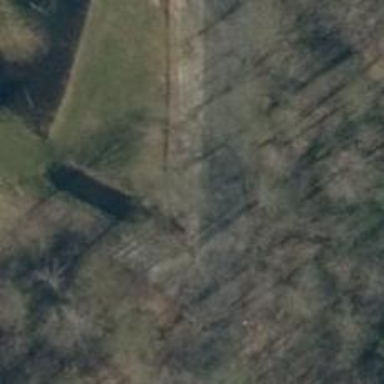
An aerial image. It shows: Culvert tunnel.